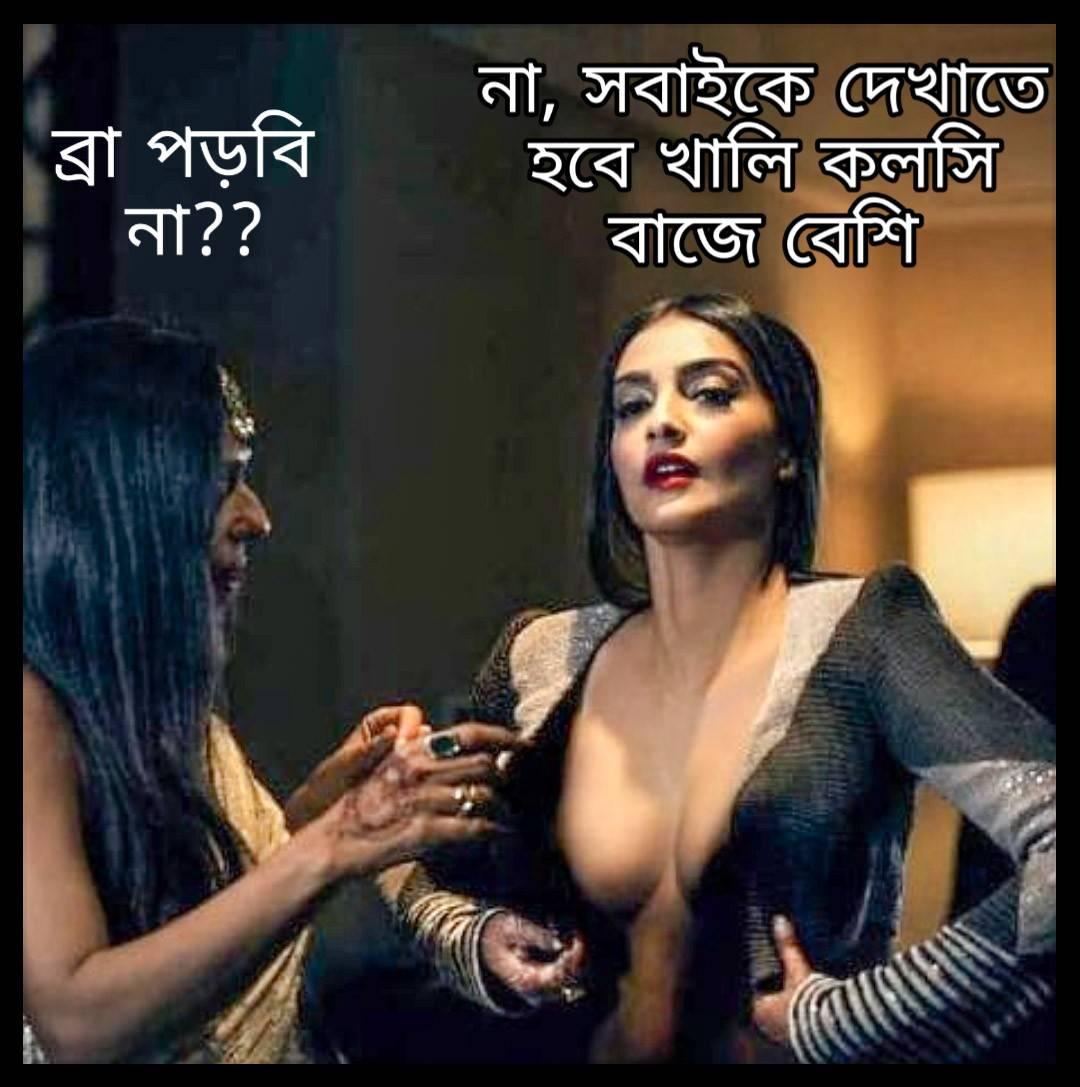
Caption: ব্রা পড়বি না ??    না , সবাইকে দেখাতে হবে খালি কলসি বাজে বেশি
Label: hate